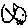
Label: fish